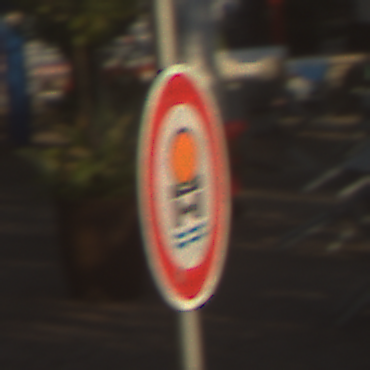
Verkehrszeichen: VerbotFahrzeugeWassergefaehrdenderLadung
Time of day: SunriseSunset
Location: Outdoor (Suburban)
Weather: Clear
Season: NotSpecified
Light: Natural